Question: Hi I want to use Fragment and action bar in my project for android 2.2 so I had added Support Library- v4 and v7 in but still I am getting error as
> Fragment cannot be resolved to a type and The method getActionBar() is undefined for the type MainActivity.
here is my code:
'''
import java.util.Locale;
import android.R;
import android.app.SearchManager;
import android.content.Intent;
import android.content.res.Configuration;
import android.os.Bundle;
import android.support.v4.app.ActionBarDrawerToggle;
import android.support.v4.app.Fragment;
import android.support.v4.app.FragmentManager;
import android.support.v4.view.GravityCompat;
import android.support.v4.widget.DrawerLayout;
import android.support.v7.app.ActionBarActivity;
import android.view.LayoutInflater;
import android.view.Menu;
import android.view.MenuInflater;
import android.view.MenuItem;
import android.view.View;
import android.view.ViewGroup;
import android.widget.AdapterView;
import android.widget.ArrayAdapter;
import android.widget.ImageView;
import android.widget.ListView;
import android.widget.Toast;
import android.support.v7.appcompat.*;
import android.support.v7.app.ActionBar;
public class MainActivity extends ActionBarActivity {
private DrawerLayout mDrawerLayout;
private ListView mDrawerList;
private ActionBarDrawerToggle mDrawerToggle;
private CharSequence mDrawerTitle;
private CharSequence mTitle;
private String[] mPlanetTitles;
@Override
protected void onCreate(Bundle savedInstanceState) {
super.onCreate(savedInstanceState);
setContentView(R.layout.activity_main);
mTitle = mDrawerTitle = getTitle();
mPlanetTitles = getResources().getStringArray(R.array.planets_array);
mDrawerLayout = (DrawerLayout) findViewById(R.id.drawer_layout);
mDrawerList = (ListView) findViewById(R.id.left_drawer);
// set a custom shadow that overlays the main content when the drawer
// opens
mDrawerLayout.setDrawerShadow(R.drawable.drawer_shadow,
GravityCompat.START);
// set up the drawer's list view with items and click listener
mDrawerList.setAdapter(new ArrayAdapter<String>(this,
R.layout.drawer_list_item, mPlanetTitles));
mDrawerList.setOnItemClickListener(new DrawerItemClickListener());
// enable ActionBar app icon to behave as action to toggle nav drawer
getActionBar().setDisplayHomeAsUpEnabled(true);
getSupportActionbar().setHomeButtonEnabled(true);
// ActionBarDrawerToggle ties together the the proper interactions
// between the sliding drawer and the action bar app icon
mDrawerToggle = new ActionBarDrawerToggle(this, /* host Activity */
mDrawerLayout, /* DrawerLayout object */
R.drawable.ic_drawer, /* nav drawer image to replace 'Up' caret */
R.string.drawer_open, /* "open drawer" description for accessibility */
R.string.drawer_close /* "close drawer" description for accessibility */
) {
public void onDrawerClosed(View view) {
getSupportActionbar().setTitle(mTitle);
invalidateOptionsMenu(); // creates call to
// onPrepareOptionsMenu()
}
public void onDrawerOpened(View drawerView) {
getSupportActionbar().setTitle(mDrawerTitle);
invalidateOptionsMenu(); // creates call to
// onPrepareOptionsMenu()
}
};
mDrawerLayout.setDrawerListener(mDrawerToggle);
if (savedInstanceState == null) {
selectItem(0);
}
}
@Override
public boolean onCreateOptionsMenu(Menu menu) {
MenuInflater inflater = getMenuInflater();
inflater.inflate(R.menu.main, menu);
return super.onCreateOptionsMenu(menu);
}
/* Called whenever we call invalidateOptionsMenu() */
@Override
public boolean onPrepareOptionsMenu(Menu menu) {
// If the nav drawer is open, hide action items related to the content
// view
boolean drawerOpen = mDrawerLayout.isDrawerOpen(mDrawerList);
menu.findItem(R.id.action_websearch).setVisible(!drawerOpen);
return super.onPrepareOptionsMenu(menu);
}
@Override
public boolean onOptionsItemSelected(MenuItem item) {
// The action bar home/up action should open or close the drawer.
// ActionBarDrawerToggle will take care of this.
if (mDrawerToggle.onOptionsItemSelected(item)) {
return true;
}
// Handle action buttons
switch(item.getItemId()) {
case R.id.action_websearch:
// create intent to perform web search for this planet
Intent intent = new Intent(Intent.ACTION_WEB_SEARCH);
intent.putExtra(SearchManager.QUERY, getSupportActionbar()().getTitle());
// catch event that there's no activity to handle intent
if (intent.resolveActivity(getPackageManager()) != null) {
startActivity(intent);
} else {
Toast.makeText(this, R.string.app_not_available, Toast.LENGTH_LONG).show();
}
return true;
default:
return super.onOptionsItemSelected(item);
}
}
/* The click listner for ListView in the navigation drawer */
private class DrawerItemClickListener implements
ListView.OnItemClickListener {
@Override
public void onItemClick(AdapterView<?> parent, View view, int position,
long id) {
selectItem(position);
}
}
private void selectItem(int position) {
// update the main content by replacing fragments
Fragment fragment = new PlanetFragment();
Bundle args = new Bundle();
args.putInt(PlanetFragment.ARG_PLANET_NUMBER, position);
fragment.setArguments(args);
FragmentManager fragmentManager = getFragmentManager();
fragmentManager.beginTransaction()
.replace(R.id.content_frame, fragment).commit();
// update selected item and title, then close the drawer
mDrawerList.setItemChecked(position, true);
setTitle(mPlanetTitles[position]);
mDrawerLayout.closeDrawer(mDrawerList);
}
@Override
public void setTitle(CharSequence title) {
mTitle = title;
getSupportActionbar().setTitle(mTitle);
}
/**
* When using the ActionBarDrawerToggle, you must call it during
* onPostCreate() and onConfigurationChanged()...
*/
@Override
protected void onPostCreate(Bundle savedInstanceState) {
super.onPostCreate(savedInstanceState);
// Sync the toggle state after onRestoreInstanceState has occurred.
mDrawerToggle.syncState();
}
@Override
public void onConfigurationChanged(Configuration newConfig) {
super.onConfigurationChanged(newConfig);
// Pass any configuration change to the drawer toggls
mDrawerToggle.onConfigurationChanged(newConfig);
}
/**
* Fragment that appears in the "content_frame", shows a planet
*/
public static class PlanetFragment extends Fragment {
public static final String ARG_PLANET_NUMBER = "planet_number";
public PlanetFragment() {
// Empty constructor required for fragment subclasses
}
@Override
public View onCreateView(LayoutInflater inflater, ViewGroup container,
Bundle savedInstanceState) {
View rootView = inflater.inflate(R.layout.fragment_planet,
container, false);
int i = getArguments().getInt(ARG_PLANET_NUMBER);
String planet = getResources()
.getStringArray(R.array.planets_array)[i];
int imageId = getResources().getIdentifier(
planet.toLowerCase(Locale.getDefault()), "drawable",
getActivity().getPackageName());
((ImageView) rootView.findViewById(R.id.image))
.setImageResource(imageId);
getActivity().setTitle(planet);
return rootView;
}
}
}
'''
Now here I had tried both
'getSupportActionbar()' and and 'getActionBar()'. But both gives error.
Also I have 'activity_main.xml' file but in 'setContentView(R.layout.activity_main);' also it gives error as 'activity_main' cannot be resolved or is not a field'
I had already setup compact library file in below screen shot

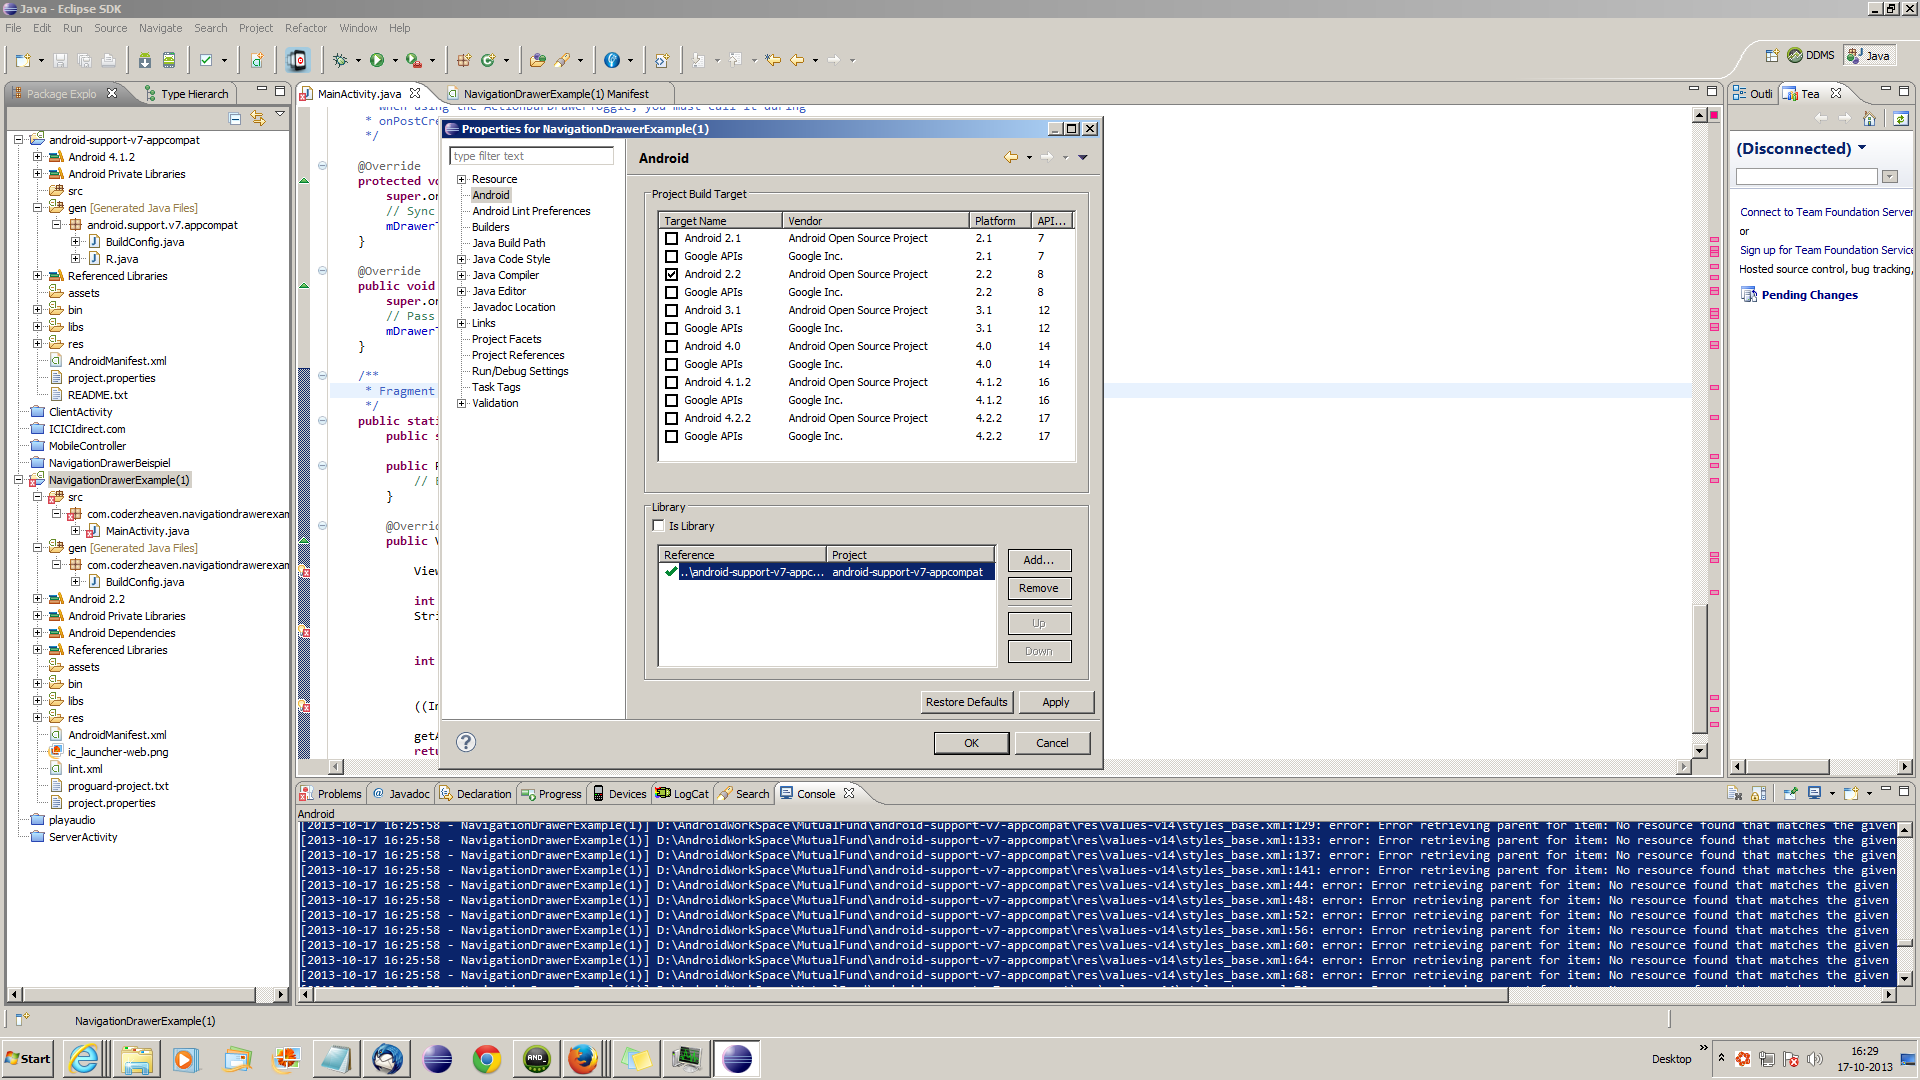
Answer: If supporting API levels :
'import android.support.v7.app.ActionBar'
Also your fragment import must be from support library 'import android.support.v4.app.Fragment'
Use 'getSupportActionBar()' instead of 'getActionBar()'. Your activity must extend 'ActionBarActivity'.
In Fragment
'''
((ActionBarActivity) getActivity()).getSupportActionBar().setTitle("My Title");
'''
Check the topic adding the action bar
<URL>
Edit:
CHange
'''
getActionBar().setDisplayHomeAsUpEnabled(true);
'''
to
'''
getSupportActionBar().setDisplayHomeAsUpEnabled(true);
'''
Remove
'''
import android.R;
'''